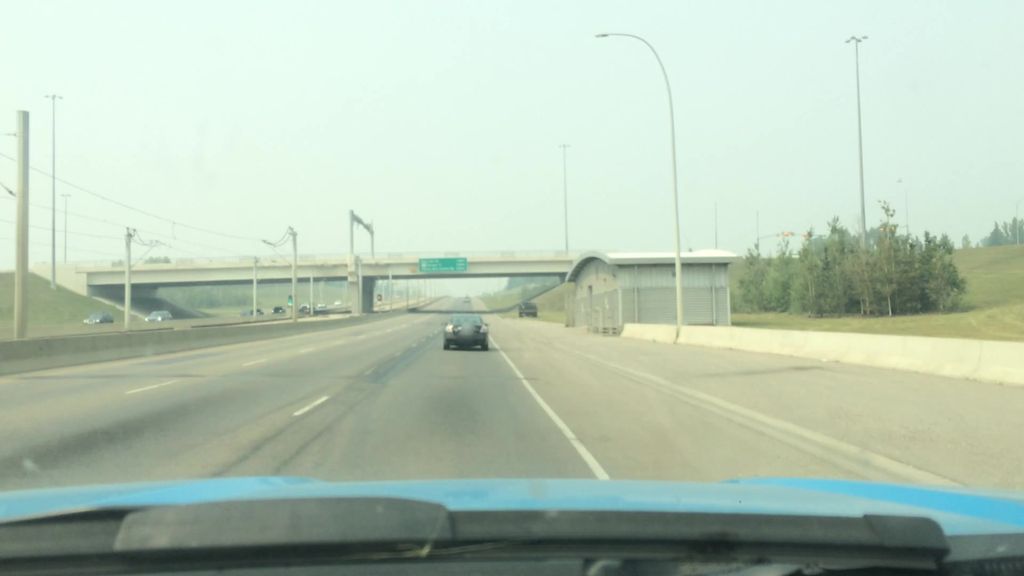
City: calgary